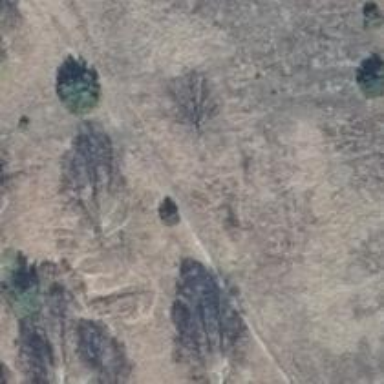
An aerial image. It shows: Sandy path with grade 4 tracktype.